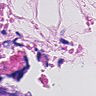
Metastatic tissue present: no